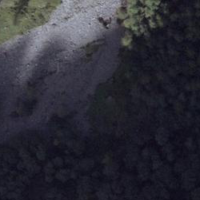
EUNIS habitat code: 45
Species observed at this site:
Primula hirsuta